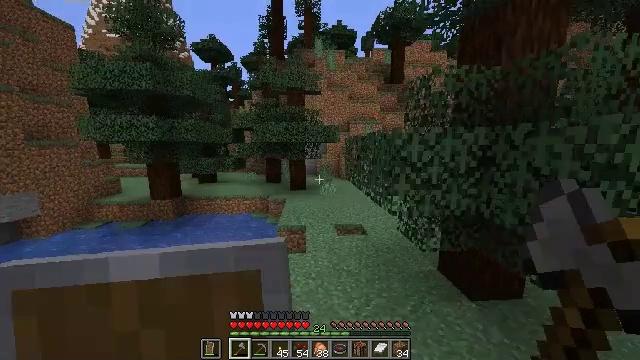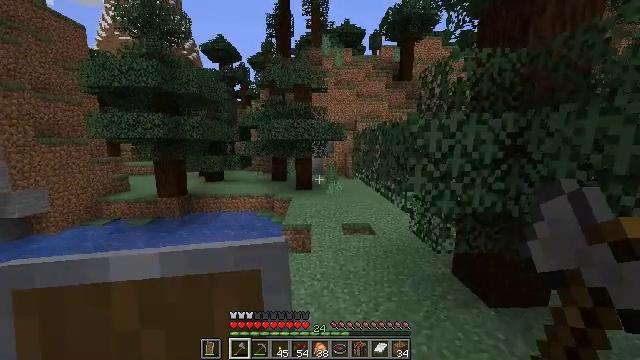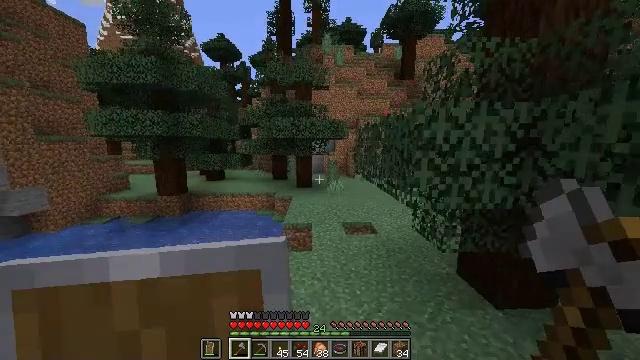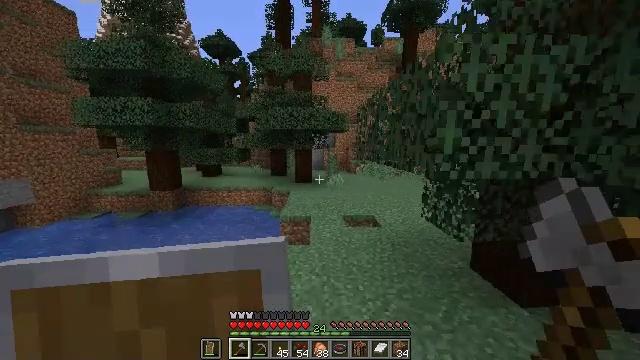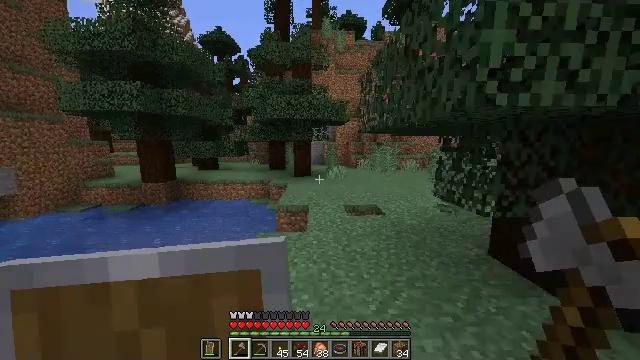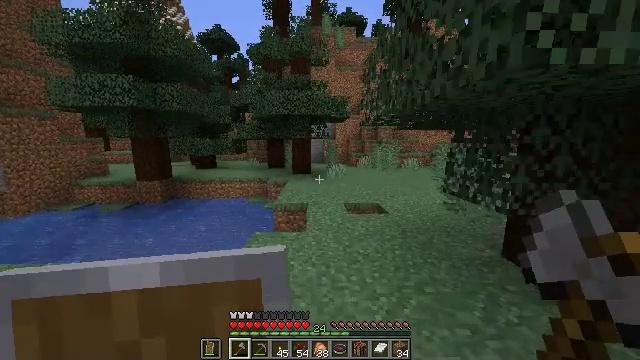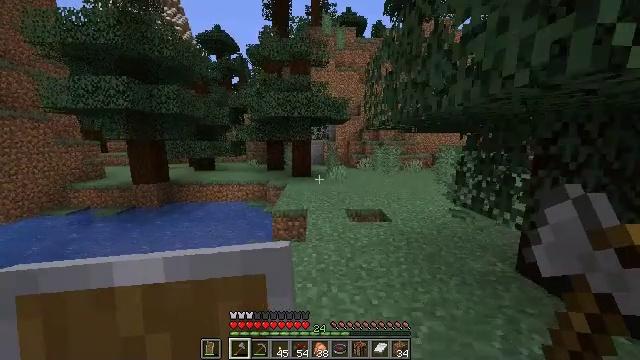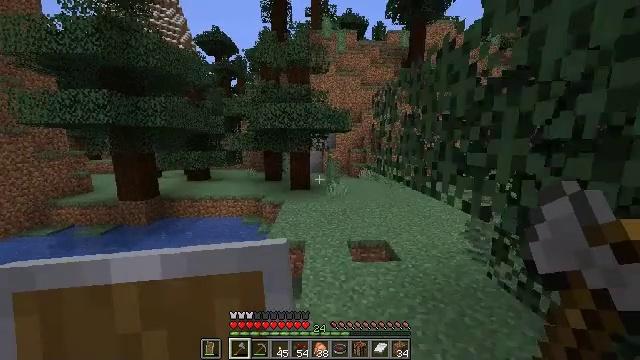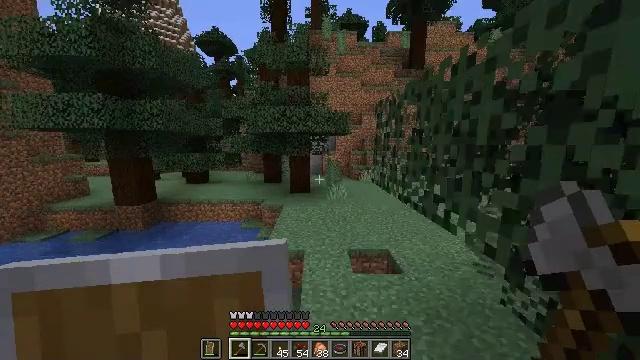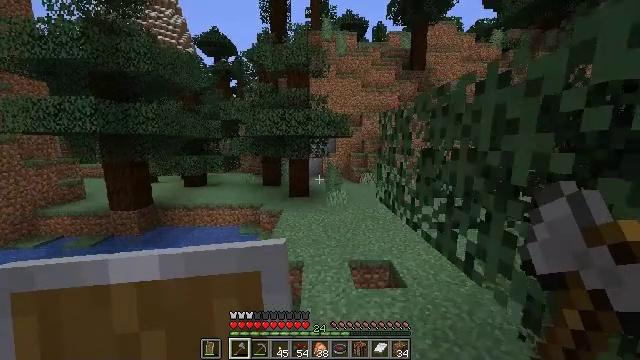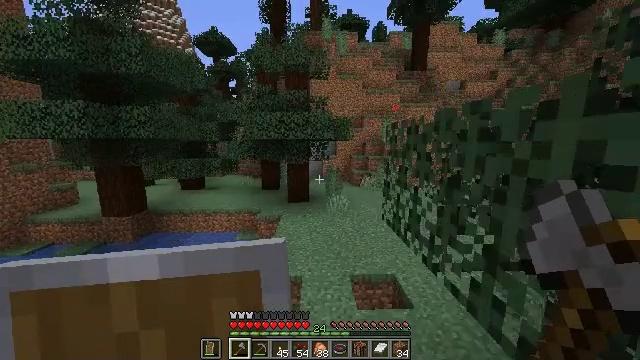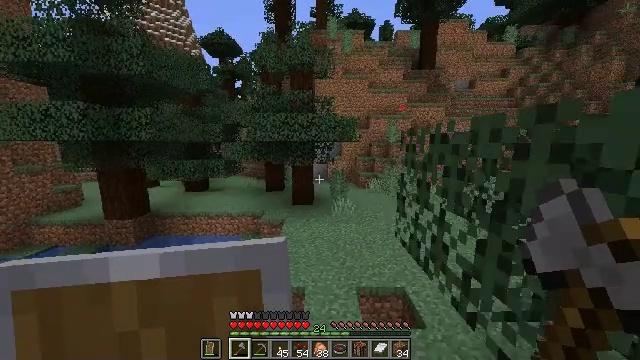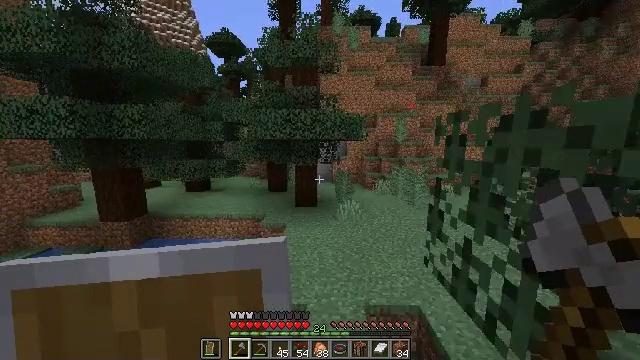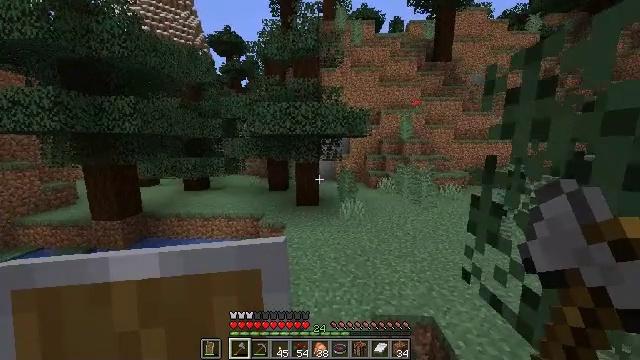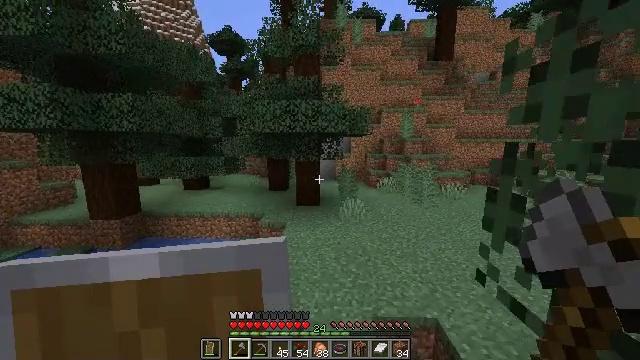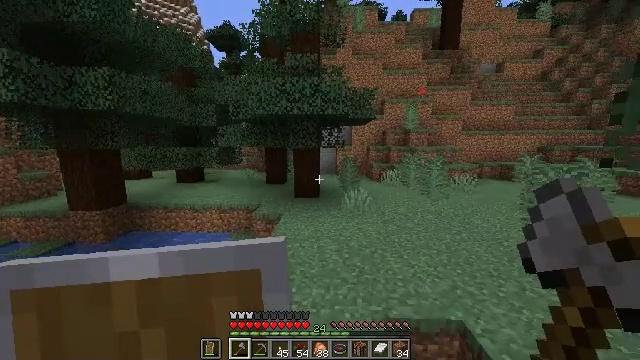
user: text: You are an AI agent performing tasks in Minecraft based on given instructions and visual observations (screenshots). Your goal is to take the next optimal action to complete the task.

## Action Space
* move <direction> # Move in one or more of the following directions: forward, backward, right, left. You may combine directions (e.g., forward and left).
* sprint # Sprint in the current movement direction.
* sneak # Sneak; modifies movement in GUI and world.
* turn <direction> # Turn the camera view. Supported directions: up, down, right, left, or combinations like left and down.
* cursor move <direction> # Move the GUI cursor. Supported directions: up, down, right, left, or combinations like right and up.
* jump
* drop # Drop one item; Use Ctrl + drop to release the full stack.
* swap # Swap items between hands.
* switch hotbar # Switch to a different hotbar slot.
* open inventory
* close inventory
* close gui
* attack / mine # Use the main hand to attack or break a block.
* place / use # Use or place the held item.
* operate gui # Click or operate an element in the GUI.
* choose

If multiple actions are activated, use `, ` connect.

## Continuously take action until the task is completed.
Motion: motion action
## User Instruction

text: Collect spruce leaves for landscaping.
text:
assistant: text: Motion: move forward, turn left
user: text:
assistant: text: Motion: move forward
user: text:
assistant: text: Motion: move forward, jump
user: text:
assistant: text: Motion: move forward, jump
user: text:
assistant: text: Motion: move forward, jump
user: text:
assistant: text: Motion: move forward, jump
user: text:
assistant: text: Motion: move forward
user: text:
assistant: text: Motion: move forward
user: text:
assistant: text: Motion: move forward
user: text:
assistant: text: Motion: move forward
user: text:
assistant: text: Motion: move forward, turn left
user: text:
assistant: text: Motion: move forward, turn left
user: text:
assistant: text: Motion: move forward
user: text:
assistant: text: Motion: move forward
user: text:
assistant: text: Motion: move forward
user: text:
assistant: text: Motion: move forward
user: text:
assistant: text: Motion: move forward, turn left
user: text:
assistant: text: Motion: move forward, turn left, jump
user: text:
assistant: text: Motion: move forward, turn left, jump
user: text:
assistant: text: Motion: move forward, turn left, jump
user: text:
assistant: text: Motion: move forward
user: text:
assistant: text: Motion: move forward
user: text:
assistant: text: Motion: move forward
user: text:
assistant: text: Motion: move forward
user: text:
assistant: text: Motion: move forward
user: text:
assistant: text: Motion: move forward
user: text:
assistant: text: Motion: move forward, turn left
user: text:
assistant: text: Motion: move forward, turn left
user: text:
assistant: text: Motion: move forward, turn left
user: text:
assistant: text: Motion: move forward, turn left